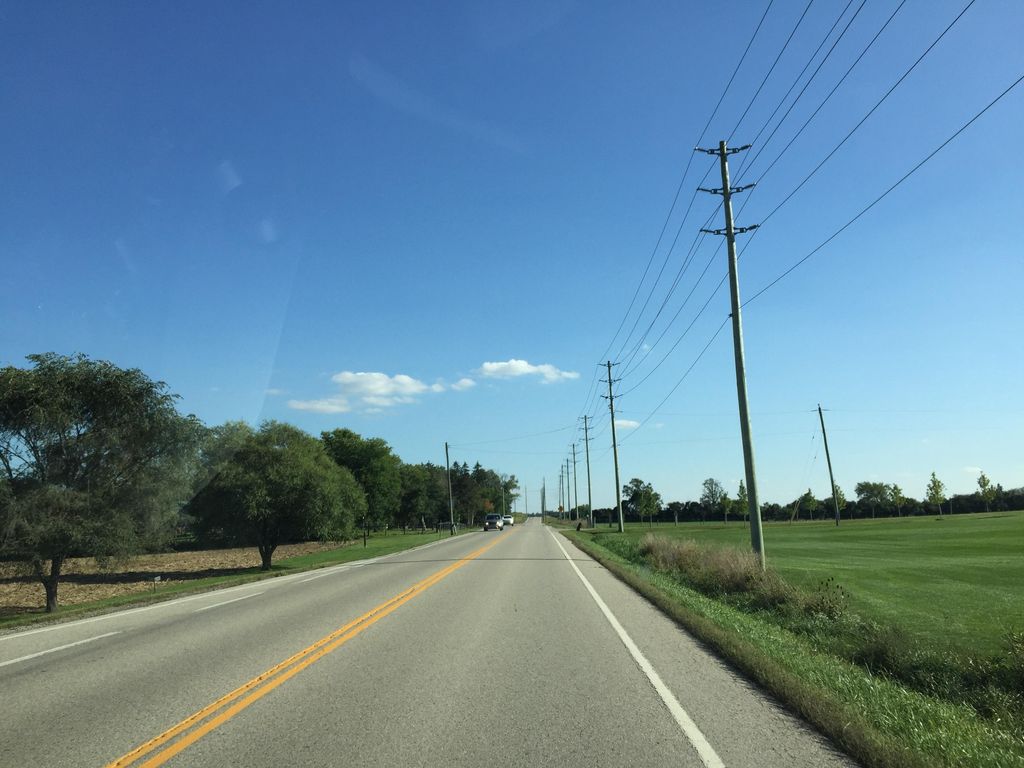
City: kitchener-waterloo